Question: So, I have a form.
I want to add a 'padding' to the form fields. So, when people start typing, the text will appear with a nice gap between the sentences and the left border of the field...
I can use 'padding-left', but then the who field jumps to the left (but it does work for the text).
I am looking for CSS code that allows me to style the 'input' text on its own.
I tried this code, but that won't work either.
'''
input[type=text] {
padding-left: 20px;
}
'''

EDIT: I posted a picture what happens when using padding-left on input[type=text]. It does work but on the right you can see what happens with the field. The field gets wider..
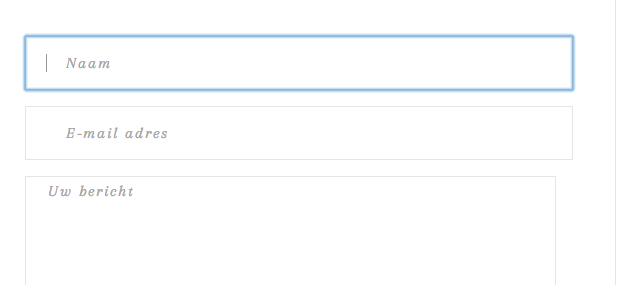
Answer: The issue is because 'padding' gets added to the rendered 'width' of a field.
Use the 'box-sizing' property to solve it.
'''
input[type=text] {
padding-left: 20px;
box-sizing: border-box;
}
'''